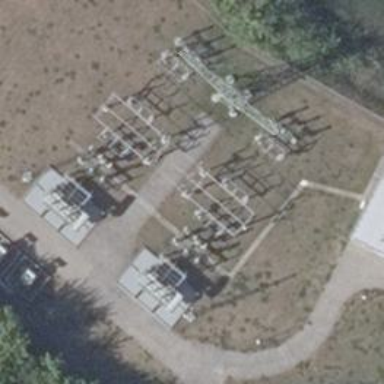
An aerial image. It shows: Power line with three cables configured as busbar.